Question: Hey I try send my topic (with 1-5 people) on AWS console and it's work but when I add many subscribers (500 or more) I have got failed response and nobody receive the message.

How can I resolve this?
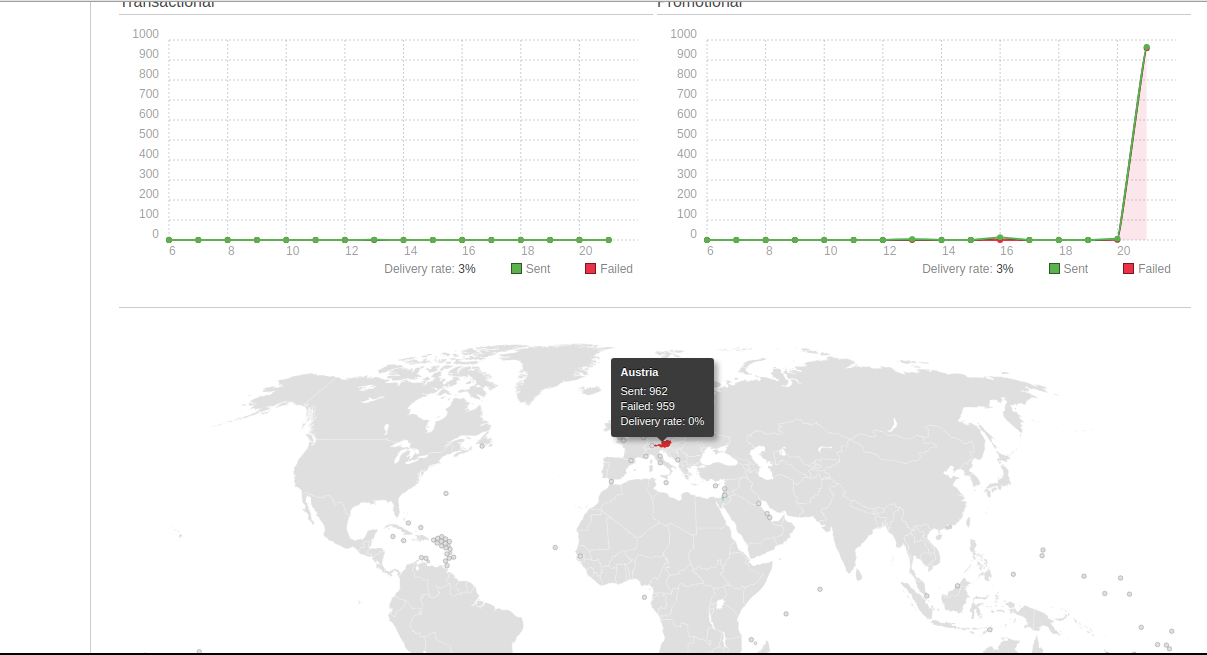
Answer: I got it,
(By default, the spend limit is set to 1.00 USD)
Setting Preferences (Console)
Sign in to the AWS Management Console and open the Amazon SNS console at <URL>.
1. In the console menu, set the region selector to a region that supports SMS messaging.
2. In the navigation pane, choose Text messaging (SMS).
3. On the Text messaging (SMS) page, choose Manage text messaging preferences.
4. On the Text messaging preferences page, for Default message type, select the type of SMS message that you will usually send: Promotional (default) - Noncritical messages, such as marketing messages. Amazon SNS optimizes the message delivery to incur the lowest cost. Transactional - Critical messages that support customer transactions, such as one-time passcodes for multi-factor authentication. Amazon SNS optimizes the message delivery to achieve the highest reliability. You can override this setting when you send a message.
5. For Account spend limit, type the maximum amount in USD that you want to spend on SMS messages each calendar month. When Amazon SNS determines that sending an SMS message would incur a cost that exceeds your spend limit for that month, Amazon SNS stops publishing SMS messages within minutes.
goodluck :)